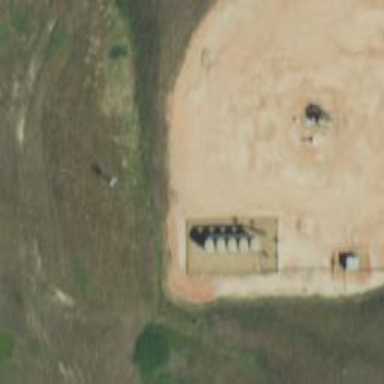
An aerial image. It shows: Storage tank with man-made structure.